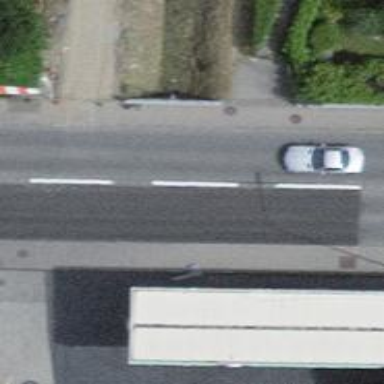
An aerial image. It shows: Primary road with asphalt surface.